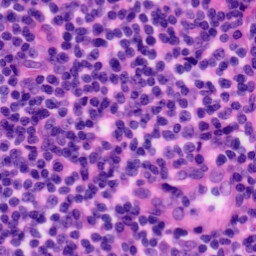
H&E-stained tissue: Tonsil